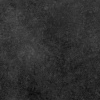
Atmospheric dust classification: dusty